Field crop: tomato
Growth stage: 1
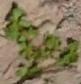
Species: portulaca